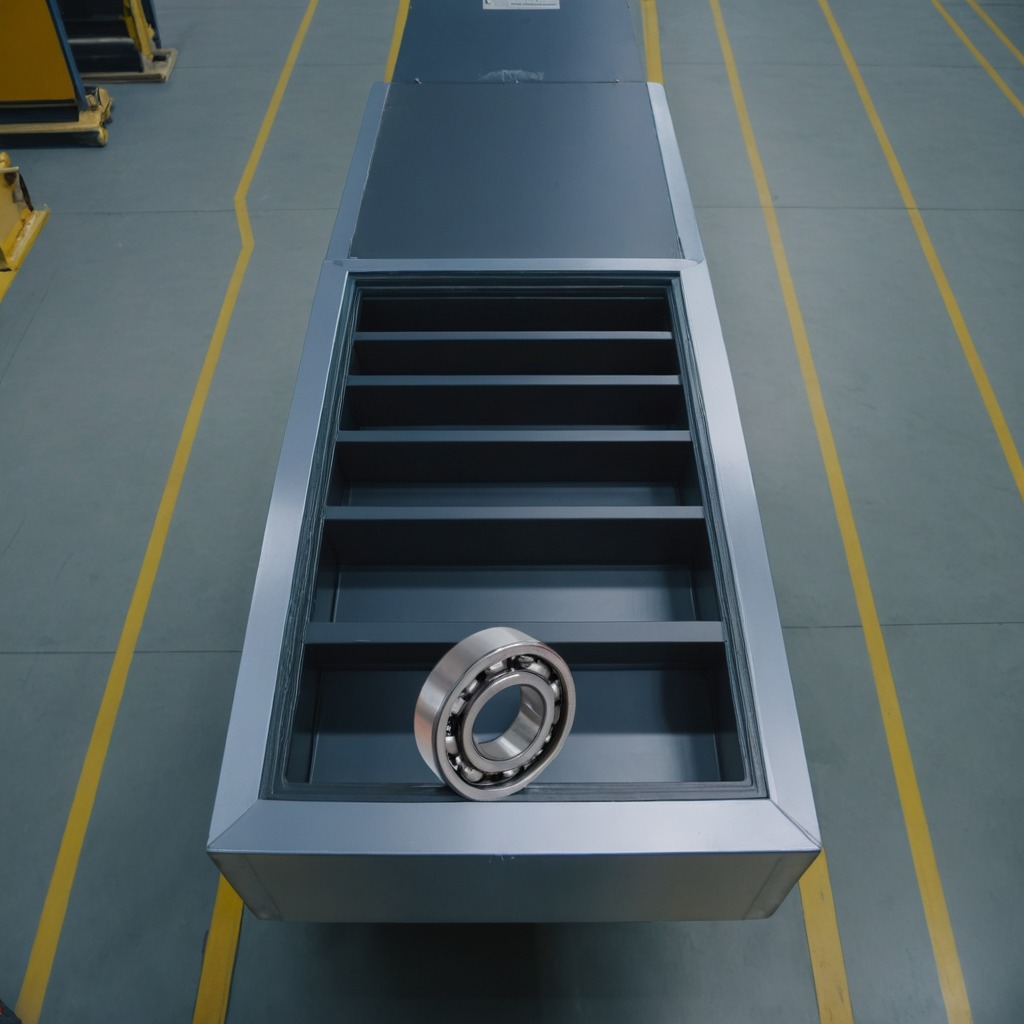
A metal ball bearing is lying on the toolbox surface.